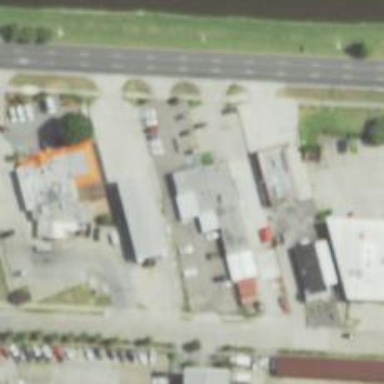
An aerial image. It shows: Car rental service.